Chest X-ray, PA view. Patient: 51 years old, sex M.
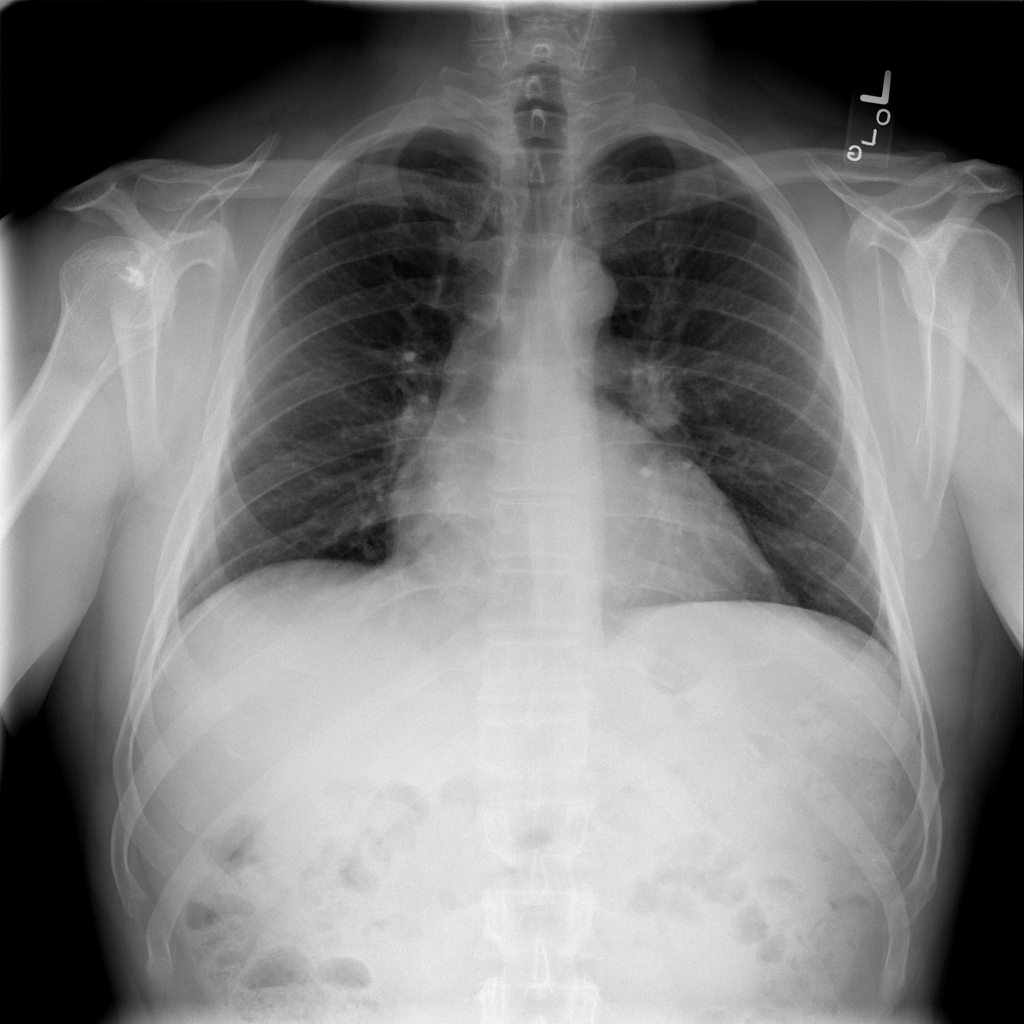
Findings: No Finding